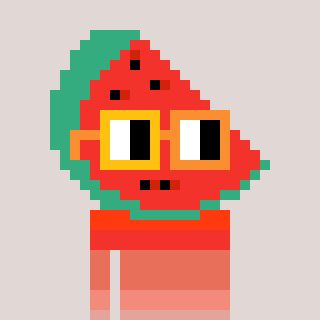
a pixel art character with square yellow and orange glasses, a watermelon-shaped head and a gunk-colored body on a warm background